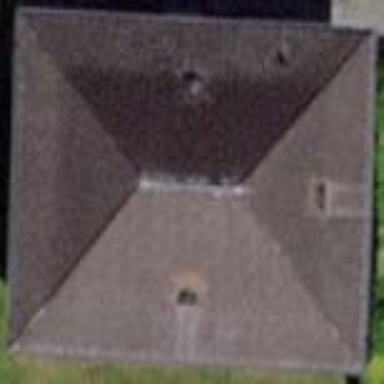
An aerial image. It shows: Building with hipped roof.